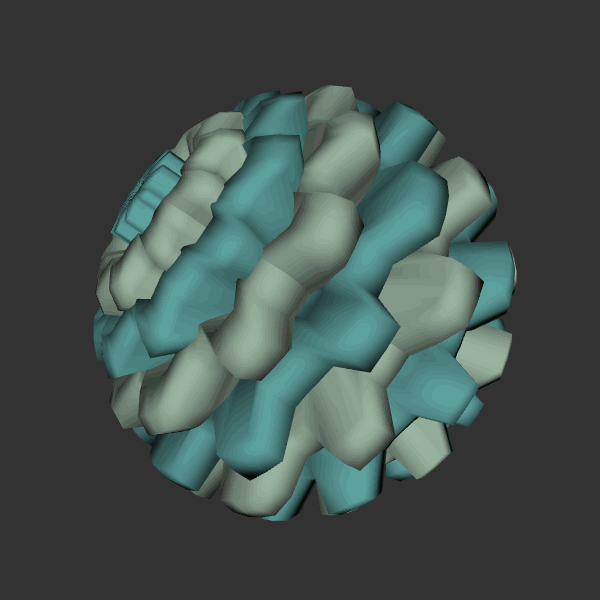
Background: dark